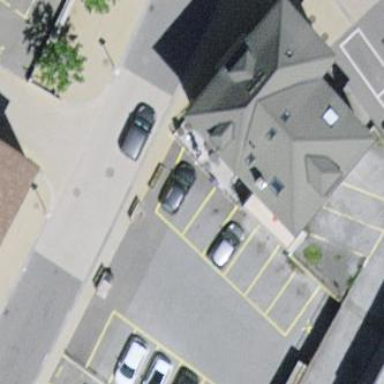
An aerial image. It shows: Bakery located inside building.